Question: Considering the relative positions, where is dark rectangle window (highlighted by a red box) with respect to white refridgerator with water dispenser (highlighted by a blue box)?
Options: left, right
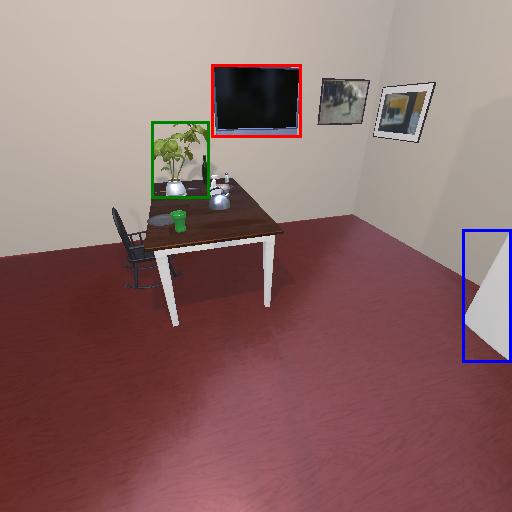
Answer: left